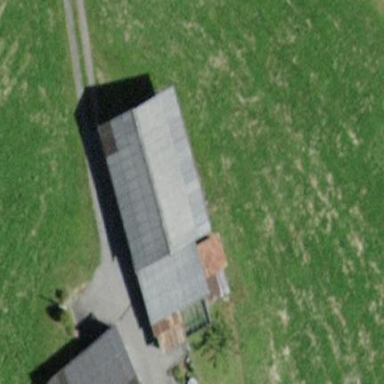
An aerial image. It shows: Rural barn.